Question: Friends;
So lets say I have 4 box sizes with their dimension in a list. I also have an array of objects to fit in the boxes with their own dimensions. I only want to fit one item in one box so i want the box that fits the item the best.
Under my "box that fits" column, I would like a formula or something that can look down the item dimensions and compare them to the box dimensions and find whatever box works best with item, then display the name from column A.
So if i have an item that 9x9x9 and a box that is 10x10x10, my sheet will choose that box because the item is just less than the box size.
This chart is an example of how I kinda have things set up.

Can anyone help me out with this?
I appreciate any assistance. Let me know if i need to clear anything up.
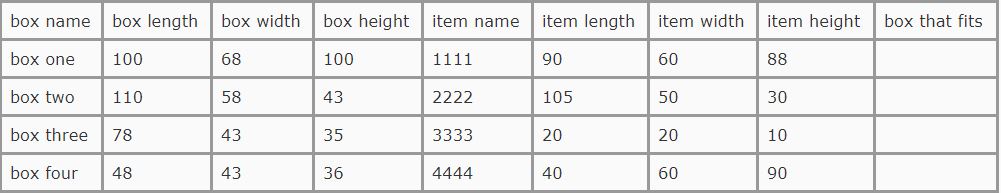
Answer: I've switched item 4444 length and width (so always 'length >= width').
for a simple "first box to fit in" you can use:
'''
=INDEX(A$2:A$5,MATCH(1,(B$2:B$5>=F2)*(C$2:C$5>=G2)*(D$2:D$5>=H2),0))
'''
to get the "box with the least waste of space" you can use:
'''
=INDEX(A$2:A$5,MATCH(MIN(IF((B$2:B$5>=F2)*(C$2:C$5>=G2)*(D$2:D$5>=H2),B$2:B$5*C$2:C$5*D$2:D$5-PRODUCT(F2:H2),1E+100)),IF((B$2:B$5>=F2)*(C$2:C$5>=G2)*(D$2:D$5>=H2),B$2:B$5*C$2:C$5*D$2:D$5-PRODUCT(F2:H2),1E+100),0))
'''
> This are array formulas and need to be confirmed with ++!
<URL>
'I2'
without sorting and the case where no box fits, it gets a bit complex and looks like this:
'''
=IFERROR(INDEX(A$2:A$5,MATCH(MIN(IF(((B$2:B$5>=G2)*(C$2:C$5>=H2)+(B$2:B$5>=H2)*(C$2:C$5>=G2))*(D$2:D$5>=I2),B$2:B$5*C$2:C$5*D$2:D$5,1E+100),1E+99),IF(((B$2:B$5>=G2)*(C$2:C$5>=H2)+(B$2:B$5>=H2)*(C$2:C$5>=G2))*(D$2:D$5>=I2),B$2:B$5*C$2:C$5*D$2:D$5,1E+100),0)),"")
'''
But if you can set the order of the boxes from smallest volume to largest, then this will do:
'''
=IFERROR(INDEX(A$2:A$5,MATCH(TRUE,((B$2:B$5>=G2)*(C$2:C$5>=H2)+(B$2:B$5>=H2)*(C$2:C$5>=G2))*(D$2:D$5>=I2)>0,0)),"")
'''
And if you set the order of the boxes from smallest volume to largest while also having always 'length >= width', then this will do:
'''
=IFERROR(INDEX(A$2:A$5,MATCH(1,(B$2:B$5>=G2)*(C$2:C$5>=H2)*(D$2:D$5>=I2),0)),"")
'''